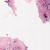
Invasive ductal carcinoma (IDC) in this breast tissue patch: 1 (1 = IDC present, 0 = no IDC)